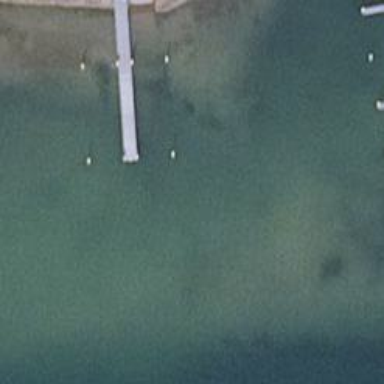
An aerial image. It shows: Man-made pier.